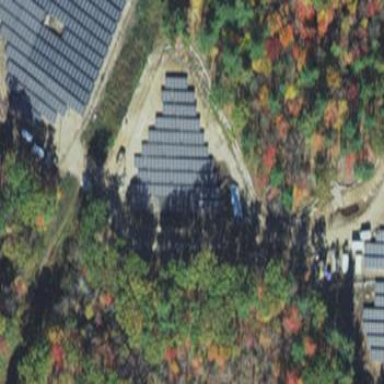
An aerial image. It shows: Solar power plant with photovoltaic technology generating electricity. The plant is enclosed by fence.